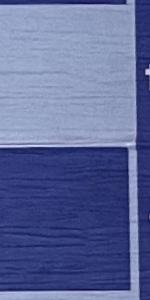
Label: Empty